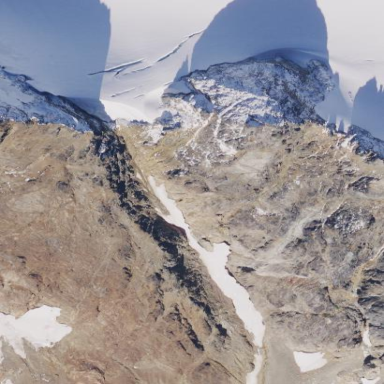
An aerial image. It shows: Stunning view of glacier.